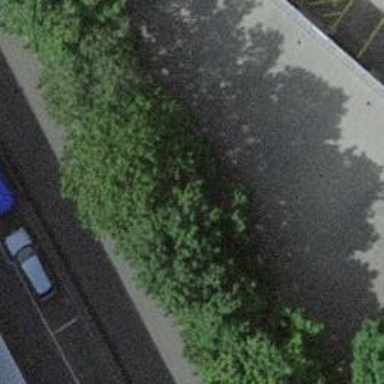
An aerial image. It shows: Urban tree with broadleaved evergreen leaves.